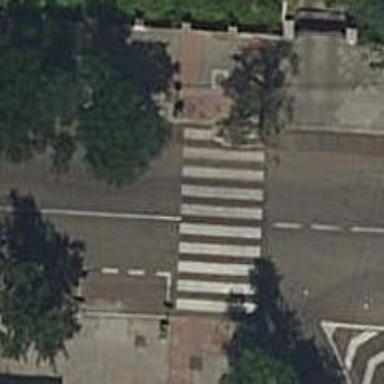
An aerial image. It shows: Uncontrolled zebra crossing on the road.